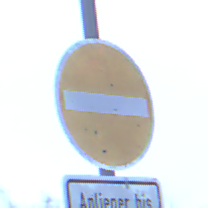
Verkehrszeichen: VerbotDerEinfahrt
Zusatzzeichen unten: SonstigeFahrzeugePersonengruppenFrei3
Umgebung: Outdoor, Nature
Tageszeit: Midday
Wetter: Overcast
Licht: Natural
Jahreszeit: Winter
Kontrast: LowContrast